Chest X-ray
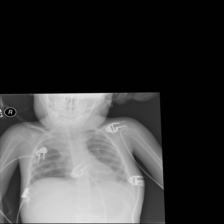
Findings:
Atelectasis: negative
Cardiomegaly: negative
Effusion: negative
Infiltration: positive
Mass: negative
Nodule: negative
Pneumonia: negative
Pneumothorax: negative
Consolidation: positive
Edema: negative
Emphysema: negative
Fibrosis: negative
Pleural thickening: negative
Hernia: negative